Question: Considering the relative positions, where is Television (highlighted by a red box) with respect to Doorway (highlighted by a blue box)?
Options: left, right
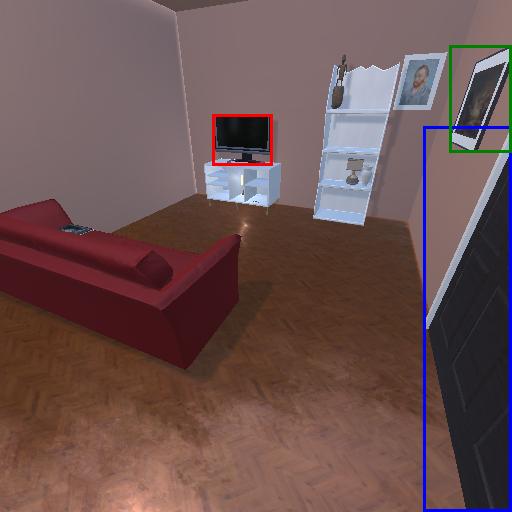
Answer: left